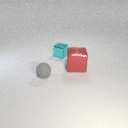
small cyan metal cube to the left of large red metal cube